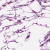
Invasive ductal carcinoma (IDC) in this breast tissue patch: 0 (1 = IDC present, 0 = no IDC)